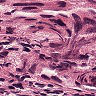
Metastatic tissue present: yes